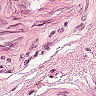
Metastatic tissue present: yes